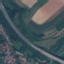
Label: Highway